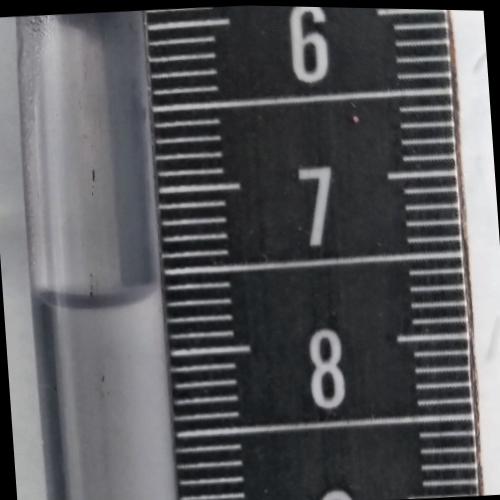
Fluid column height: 7.7 cm